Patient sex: F
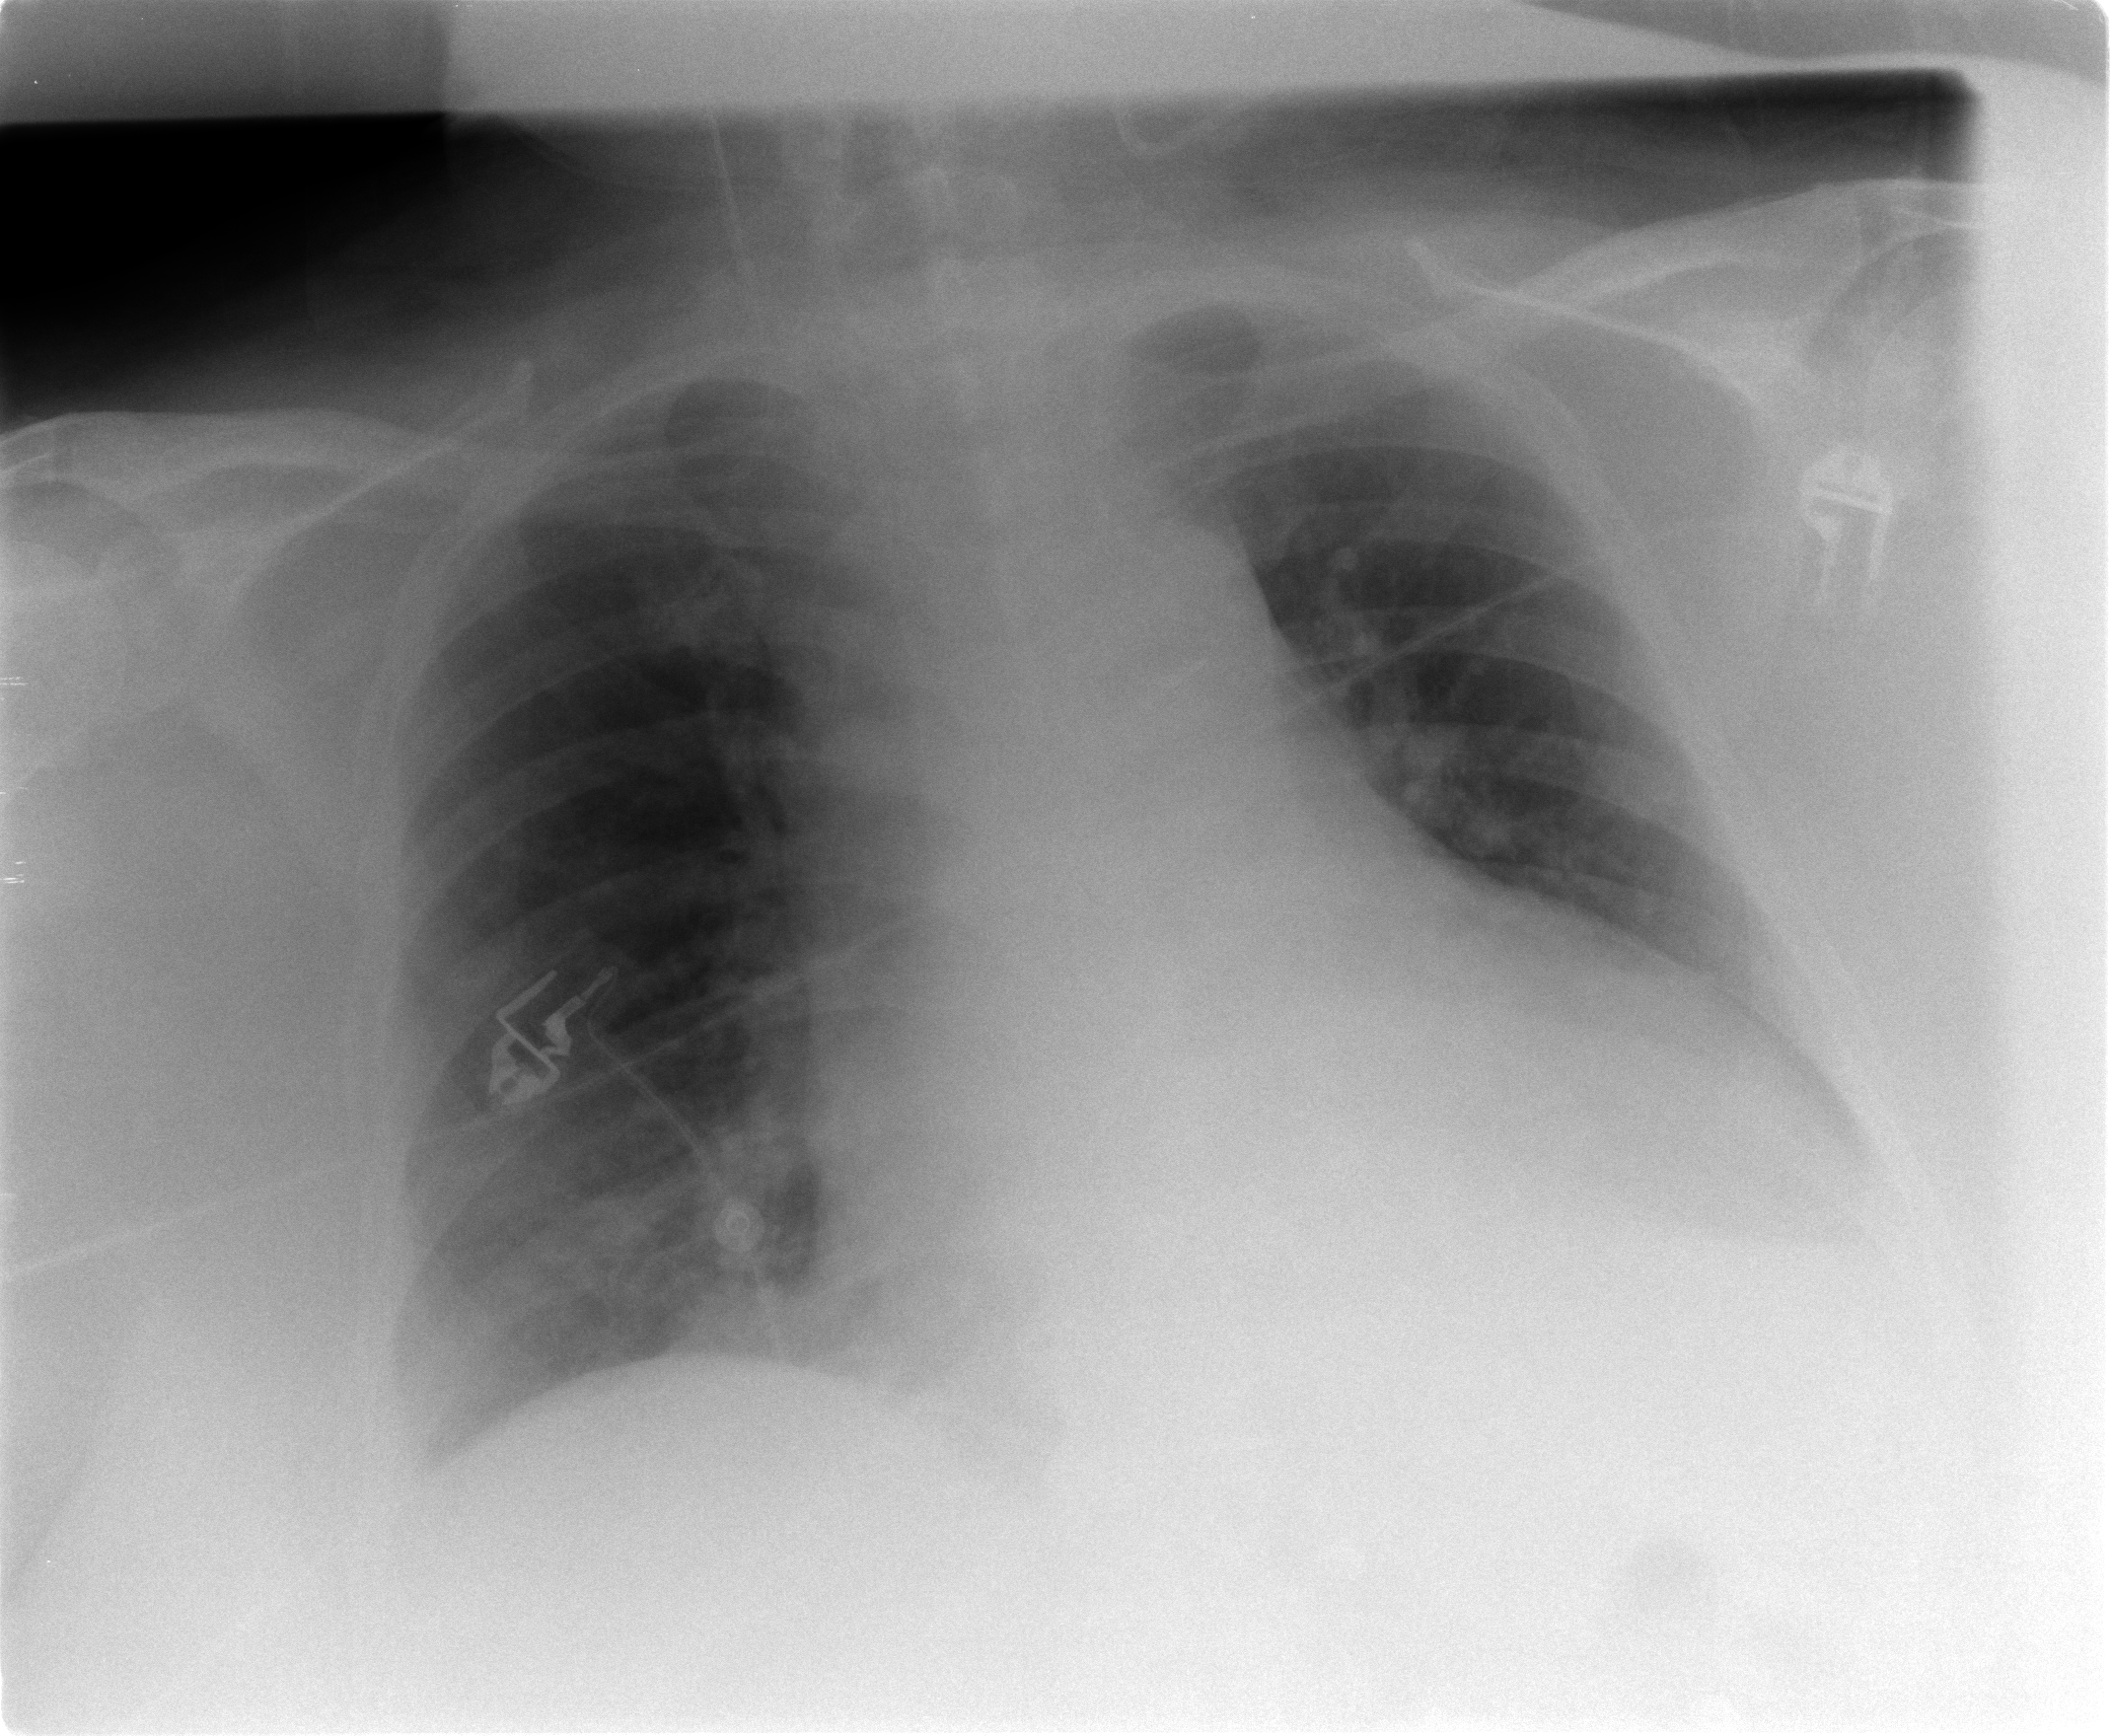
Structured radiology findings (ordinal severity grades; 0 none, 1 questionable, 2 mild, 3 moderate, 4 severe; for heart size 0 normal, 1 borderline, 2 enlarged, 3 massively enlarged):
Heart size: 2
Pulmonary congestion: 2
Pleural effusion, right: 0
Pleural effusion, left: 0
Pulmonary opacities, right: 0
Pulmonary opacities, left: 0
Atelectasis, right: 2
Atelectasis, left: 2